Question: I would like to replace the default icon that Android Maps V2 uses for 'My Location' with my own image. I've created my own tile provider that brings in a few maps which are predominantly blue and as such the default My Location icon, the little blue arrow, is very hard to see.

Previously I would have just overridden the draw method of the 'MyLocationOverlay', but there doesn't seem to be one in the new API.
I also need the icon to be able to rotate, the same way that the arrow does depending on which way you are facing. So I can't just use a normal marker. Basically I just need to create a custom image for that arrow.
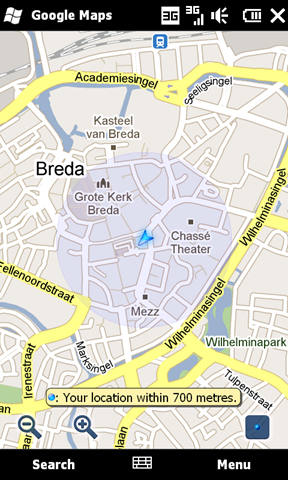
Answer: The latest update to Google Play Services now allows you to use 'Flat' Markers and rotate them which is exactly what I needed. Here is a simple version of the way I implemented it. There is probably a fair bit I can do to optimize and tweak the animation, but it does the job for the moment. Any feedback is welcome.
'''
Marker mPositionMarker;
GoogleMap mMap;
@Override
public void onLocationChanged(Location location) {
if (location == null)
return;
if (mPositionMarker == null) {
mPositionMarker = mMap.addMarker(new MarkerOptions()
.flat(true)
.icon(BitmapDescriptorFactory
.fromResource(R.drawable.positionIndicator))
.anchor(0.5f, 0.5f)
.position(
new LatLng(location.getLatitude(), location
.getLongitude())));
}
animateMarker(mPositionMarker, location); // Helper method for smooth
// animation
mMap.animateCamera(CameraUpdateFactory.newLatLng(new LatLng(location
.getLatitude(), location.getLongitude())));
}
public void animateMarker(final Marker marker, final Location location) {
final Handler handler = new Handler();
final long start = SystemClock.uptimeMillis();
final LatLng startLatLng = marker.getPosition();
final double startRotation = marker.getRotation();
final long duration = 500;
final Interpolator interpolator = new LinearInterpolator();
handler.post(new Runnable() {
@Override
public void run() {
long elapsed = SystemClock.uptimeMillis() - start;
float t = interpolator.getInterpolation((float) elapsed
/ duration);
double lng = t * location.getLongitude() + (1 - t)
* startLatLng.longitude;
double lat = t * location.getLatitude() + (1 - t)
* startLatLng.latitude;
float rotation = (float) (t * location.getBearing() + (1 - t)
* startRotation);
marker.setPosition(new LatLng(lat, lng));
marker.setRotation(rotation);
if (t < 1.0) {
// Post again 16ms later.
handler.postDelayed(this, 16);
}
}
});
}
'''